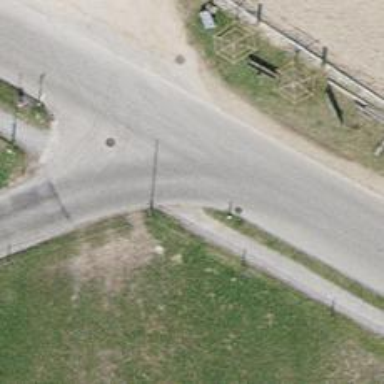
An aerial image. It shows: Residential road with asphalt surface of grade1. There are no sidewalks.